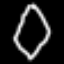
Label: diamond